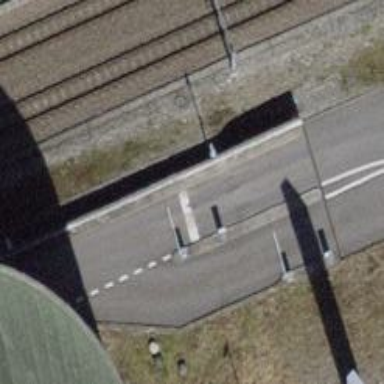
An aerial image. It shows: Lift gate barrier.